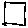
Label: square